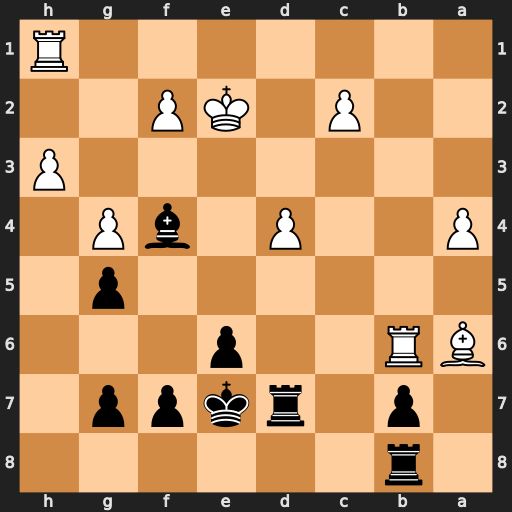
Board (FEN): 1r6/1p1rkpp1/BR2p3/6p1/P2P1bP1/7P/2P1KP2/7R
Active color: b
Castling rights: -
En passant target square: -
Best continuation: bxa6 Rxb8 Bxb8